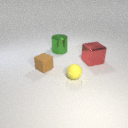
small brown rubber cube to the left of large red metal cube